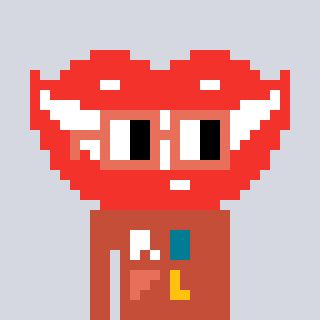
a pixel art character with square orange glasses, a smile-shaped head and a rust-colored body on a cool background